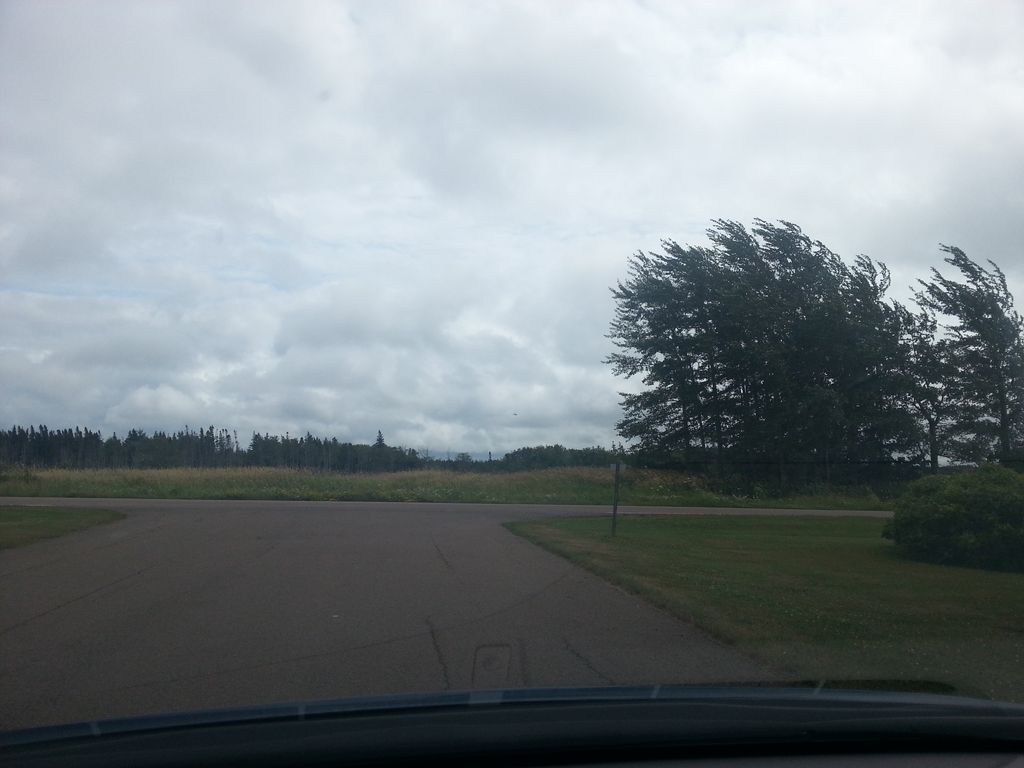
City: charlottetown